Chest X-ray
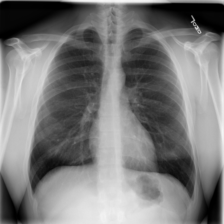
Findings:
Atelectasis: negative
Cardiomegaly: negative
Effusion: negative
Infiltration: positive
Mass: negative
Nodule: negative
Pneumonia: negative
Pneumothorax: negative
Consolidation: negative
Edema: negative
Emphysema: negative
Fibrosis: negative
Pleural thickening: negative
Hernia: negative